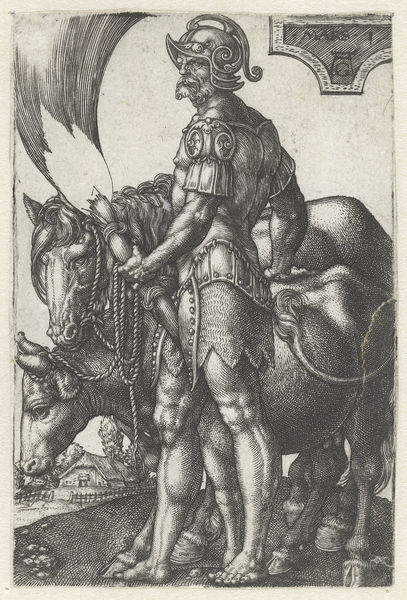
Titel: Mars (titel op object)
Künstler: Heinrich Aldegrever
Standort: Amsterdam
Institution: Rijksmuseum
Schlagwörter: feuer, mann, haus, zaun, bart, strick, pferd, pferde, beine, hufe, fahne, grafik, kuh, seile, muskeln, knie, waden, zehen, reetdach, seil, druck, stich, helm, ritter, rüstung, brustpanzer, ochse, stier, mars, fackel, albrecht dürer